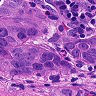
Metastatic tissue present: yes